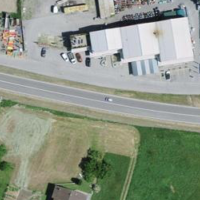
EUNIS habitat code: 53
Species observed at this site:
Luscinia megarhynchos